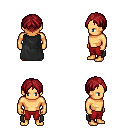
a pixel art fantasy rpg character, male body template, human, tanned skin, black cape, red pants, brunette parted hairstyle, four views (front, back, left, right), 2x2 character sprite sheet, small pixel art, hard edges, no anti-aliasing